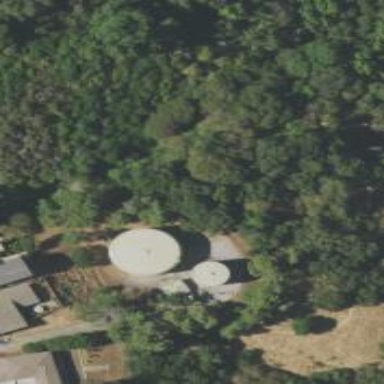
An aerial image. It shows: Storage tank with man-made structure.